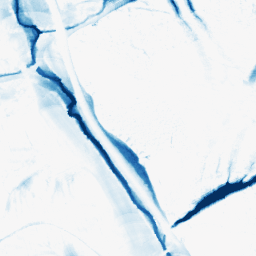
Category: morphological
Decomposition family: morphological_ellipse
Decomposition parameters: operation: closing
width: 20
height: 50
Upsampling method: bicubic_16x
Upsampling parameters: scale: 16
Upsampling scale: 16